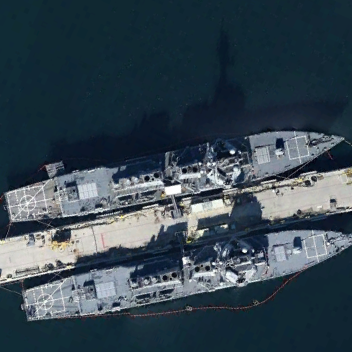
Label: destroyer